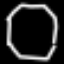
Label: octagon